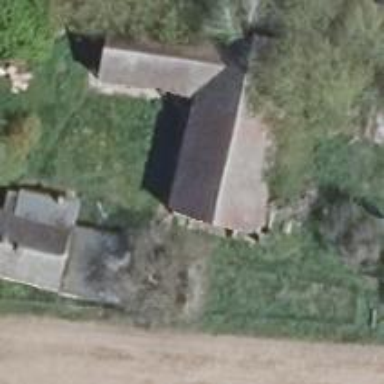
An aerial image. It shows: Farm auxiliary building with multiple parts.